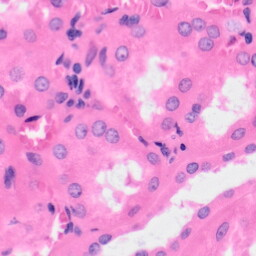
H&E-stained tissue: Kidney